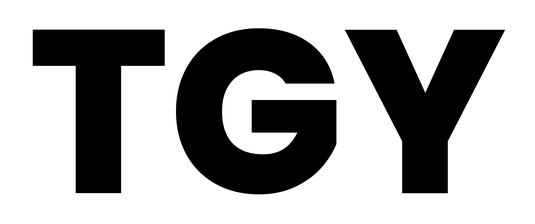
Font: Poppins-ExtraBold